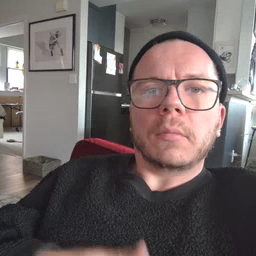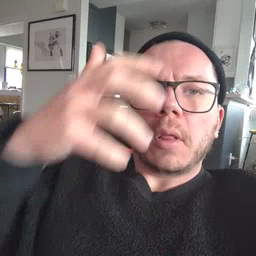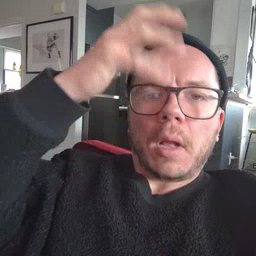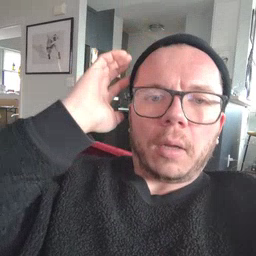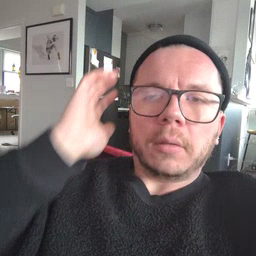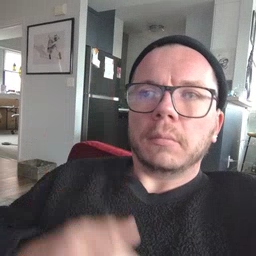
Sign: lion